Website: walmart
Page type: billing-address
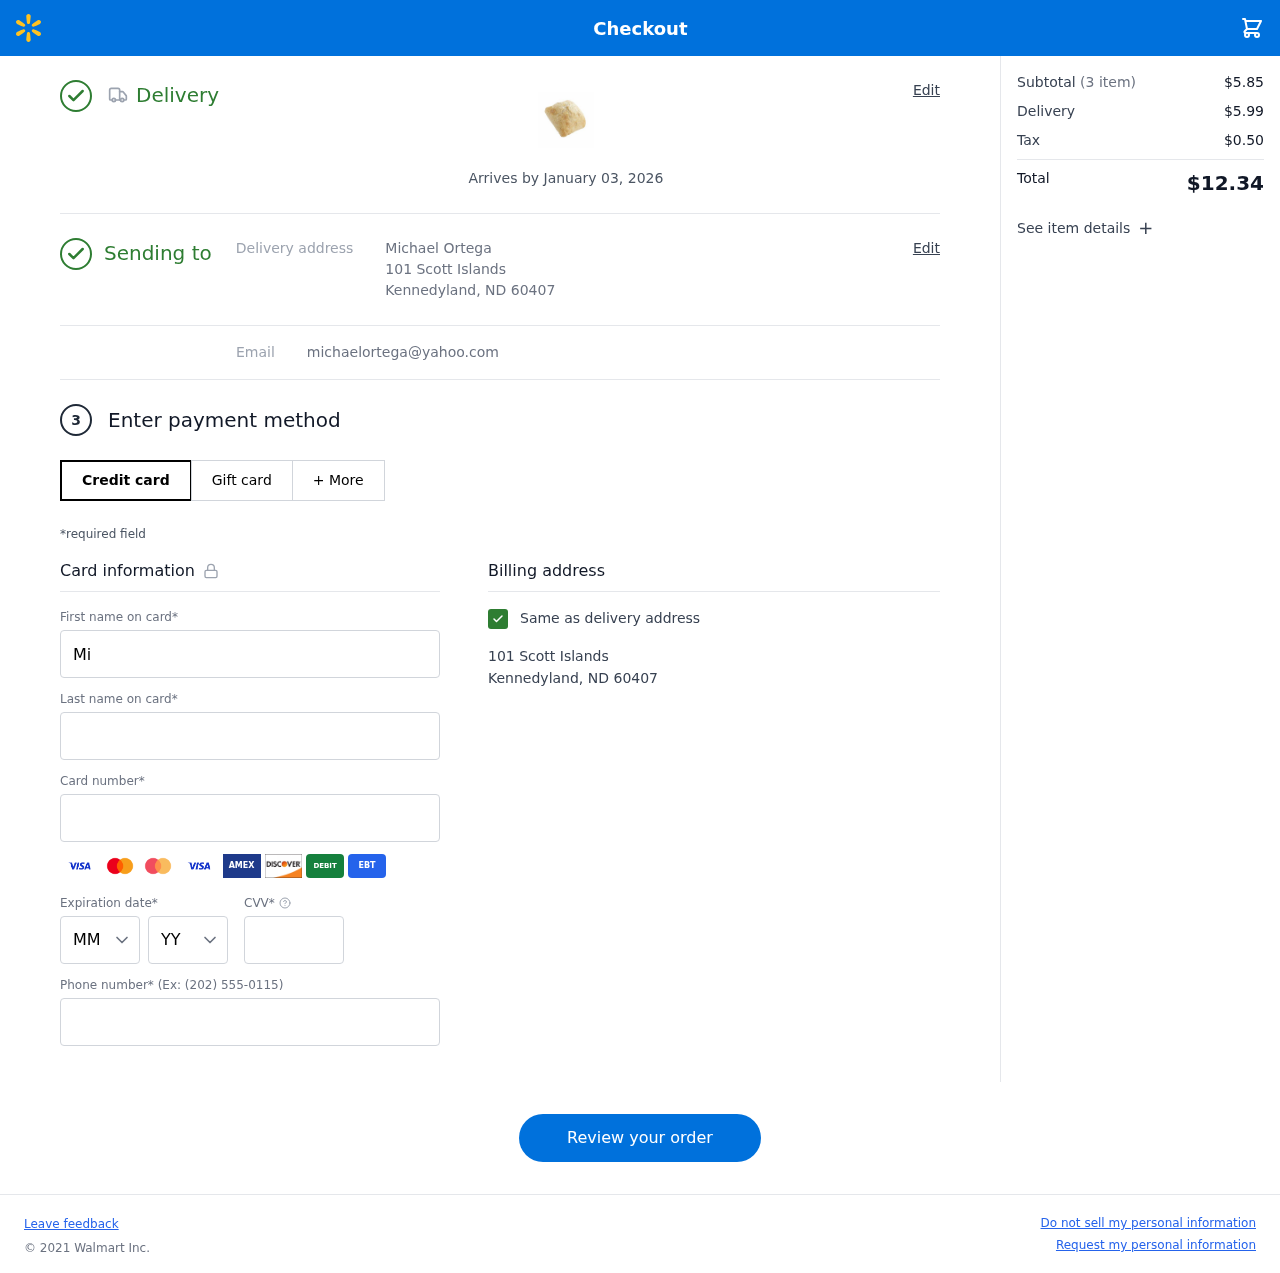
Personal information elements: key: PII_CARD_CVV
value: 810
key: PII_CARD_EXPIRY_MONTH
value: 08
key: PII_CARD_EXPIRY_YEAR
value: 28
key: PII_CARD_NUMBER
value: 5159 8507 3079 2492
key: PII_EMAIL
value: michaelortega@yahoo.com
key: PII_FIRSTNAME
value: Michael
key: PII_FULLNAME
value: Michael Ortega
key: PII_LASTNAME
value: Ortega
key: PII_PHONE
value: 8536918447
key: PII_STREET
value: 101 Scott Islands
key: PII_CITY_STATE_ZIP
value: Kennedyland, ND 60407
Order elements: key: ORDER_DELIVERY_DATE
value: Arrives by January 03, 2026
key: ORDER_NUM_ITEMS
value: (3 item)
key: ORDER_SUBTOTAL
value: $5.85
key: ORDER_SHIPPING_COST
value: $5.99
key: ORDER_TAX
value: $0.50
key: ORDER_TOTAL
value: $12.34